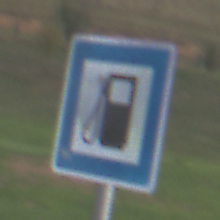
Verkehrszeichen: Tankstelle
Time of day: SunriseSunset
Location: Outdoor (RoadRail)
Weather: PartlyCloudy
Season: NotSpecified
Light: Natural